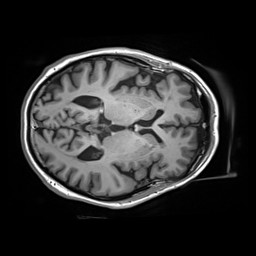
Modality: T1w
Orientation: axial
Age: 74
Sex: male
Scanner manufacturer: siemens
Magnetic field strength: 3 T
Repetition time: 2.2 s
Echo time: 0.00245 s